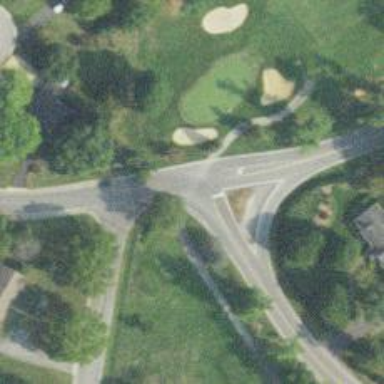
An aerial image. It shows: Footway that serves as golf path.